Field crop: maize
Growth stage: 2
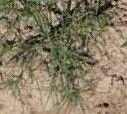
Species: salsola